Question:
I need a way to programmatically find the point of intersection between a line f(x), which originates from the origin, and a cubic spline defined by 4 points. The line is guaranteed to intersect the center segment of the spline, between X1 and X2.
I have tried a number of approaches but cannot seem to get the expected result. I suspect my problem lies somewhere in my handling of complex numbers.
Can anyone find the problem with my code, or else suggest a different approach?
'''
private Vector2 CubicInterpolatedIntersection(float y0, float y1,
float y2, float y3, float lineSlope, lineYOffset)
{
// f(x) = lineSlope * x + lineYOffset
// g(x) = (a0 * x^3) + (a1 * x^2) + (a2 * x) + a3
// Calculate Catmull-Rom coefficients for g(x) equation as found
// in reference (1). These
double a0, a1, a2, a3;
a0 = -0.5 * y0 + 1.5 * y1 - 1.5 * y2 + 0.5 * y3;
a1 = y0 - 2.5 * y1 + 2 * y2 - 0.5 * y3;
a2 = -0.5 * y0 + 0.5 * y2;
a3 = y1;
// To find POI, let 'g(x) - f(x) = 0'. Simplified equation is:
// (a0 * x^3) + (a1 * x^2) + ((a2 - lineSlope) * x)
// + (a3 - lineYOffset) = 0
// Put in standard form 'ax^3 + bx^2 + cx + d = 0'
double a, b, c, d;
a = a0;
b = a1;
c = a2 - lineSlope;
d = a3 - lineYOffset;
// Solve for roots using cubic equation as found in reference (2).
// x = {q + [q^2 + (r-p^2)^3]^(1/2)}^(1/3)
// + {q - [q^2 + (r-p^2)^3]^(1/2)}^(1/3) + p
// Where...
double p, q, r;
p = -b / (3 * a);
q = p * p * p + (b * c - 3 * a * d) / (6 * a * a);
r = c / (3 * a);
//Solve the equation starting from the center.
double x, x2;
x = r - p * p;
x = x * x * x + q * q;
// Here's where I'm not sure. The cubic equation contains a square
// root. So if x is negative at this point, then we need to proceed
// with complex numbers.
if (x >= 0)
{
x = Math.Sqrt(x);
x = CubicRoot(q + x) + CubicRoot(q - x) + p;
}
else
{
x = Math.Sqrt(Math.Abs(x));
// x now represents the imaginary component of
// a complex number 'a + b*i'
// We need to take the cubic root of 'q + x' and 'q - x'
// Since x is imaginary, we have two complex numbers in
// standard form. Therefore, we take the cubic root of
// the magnitude of these complex numbers
x = CubicRoot(Math.Sqrt(q * q + x * x)) +
CubicRoot(Math.Sqrt(q * q + -x * -x)) + p;
}
// At this point, x should hold the x-value of
// the point of intersection.
// Now use it to solve g(x).
x2 = x * x;
return new Vector2((float)Math.Abs(x),
(float)Math.Abs(a0 * x * x2 + a1 * x2 + a2 * x + a3));
}
'''
References:
1. http://paulbourke.net/miscellaneous/interpolation/
2. http://www.math.vanderbilt.edu/~schectex/courses/cubic/
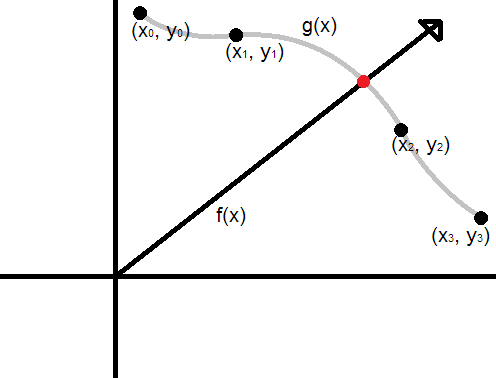
Answer: The code
'''
if (x >= 0)
{ // One real root and two imaginaries.
x = Math.Sqrt(x);
x = CubicRoot(q + x) + CubicRoot(q - x) + p;
}
else
{ // Three real roots.
x = Math.Sqrt(Math.Abs(x));
x_1 = Math.Sign(q)*2*(q*q + x*x)^(1/6)*Math.Cos(Math.Atan(x/q)/3) + p;
x_2 = Math.Sign(q)*2*(q*q + x*x)^(1/6)*Math.Cos(Math.Atan(x/q)/3 + Math.PI*2/3) + p;
x_3 = Math.Sign(q)*2*(q*q + x*x)^(1/6)*Math.Cos(Math.Atan(x/q)/3 + Math.PI*4/3) + p;
}
'''
You can compute '( )^(1/6)' with 'Math.Pow( , 1/6)' or your 'Math.Sqrt(CubicRoot( ))' or 'Math.Sqrt(Cbrt( ))'. See the <URL>.
Be careful with 'q = 0'. '( Atan(x/0) = pi/2 radians. Cos(Atan(x/0)/3) = Sqrt(3)/2 )'